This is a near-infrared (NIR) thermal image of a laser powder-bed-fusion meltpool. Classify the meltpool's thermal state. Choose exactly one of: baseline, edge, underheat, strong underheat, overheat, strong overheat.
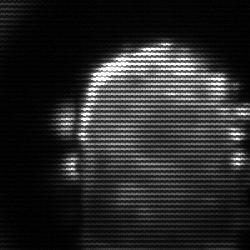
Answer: baseline